Interaction volume radius: 10 \u00c5
Interaction volume height: 15 \u00c5
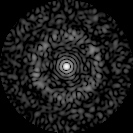
Disorder parameter: 0.8367